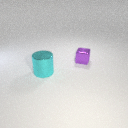
small purple metal cube to the right of large cyan metal cylinder